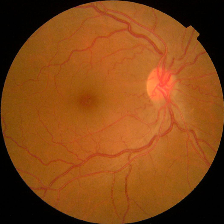
Diabetic retinopathy grade: No DR